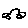
Label: car